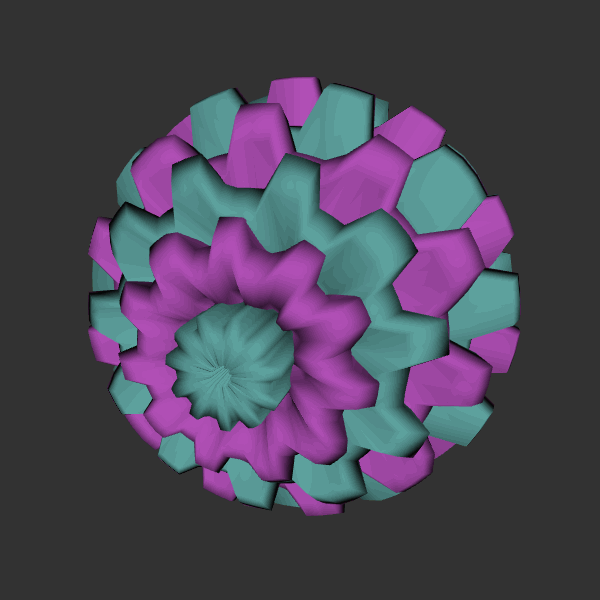
Background: dark